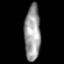
Tissue: prostate
Cell type: Epithelial cells
Senescence score: 0.2746
Nuclear area (px): 884
Mean DAPI intensity: 152.783